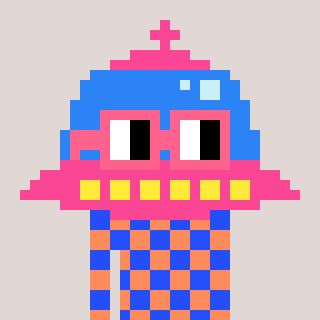
a pixel art character with square pink glasses, a ufo-shaped head and a peachy-colored body on a warm background